Platform: macOS
Application: Arc Browser
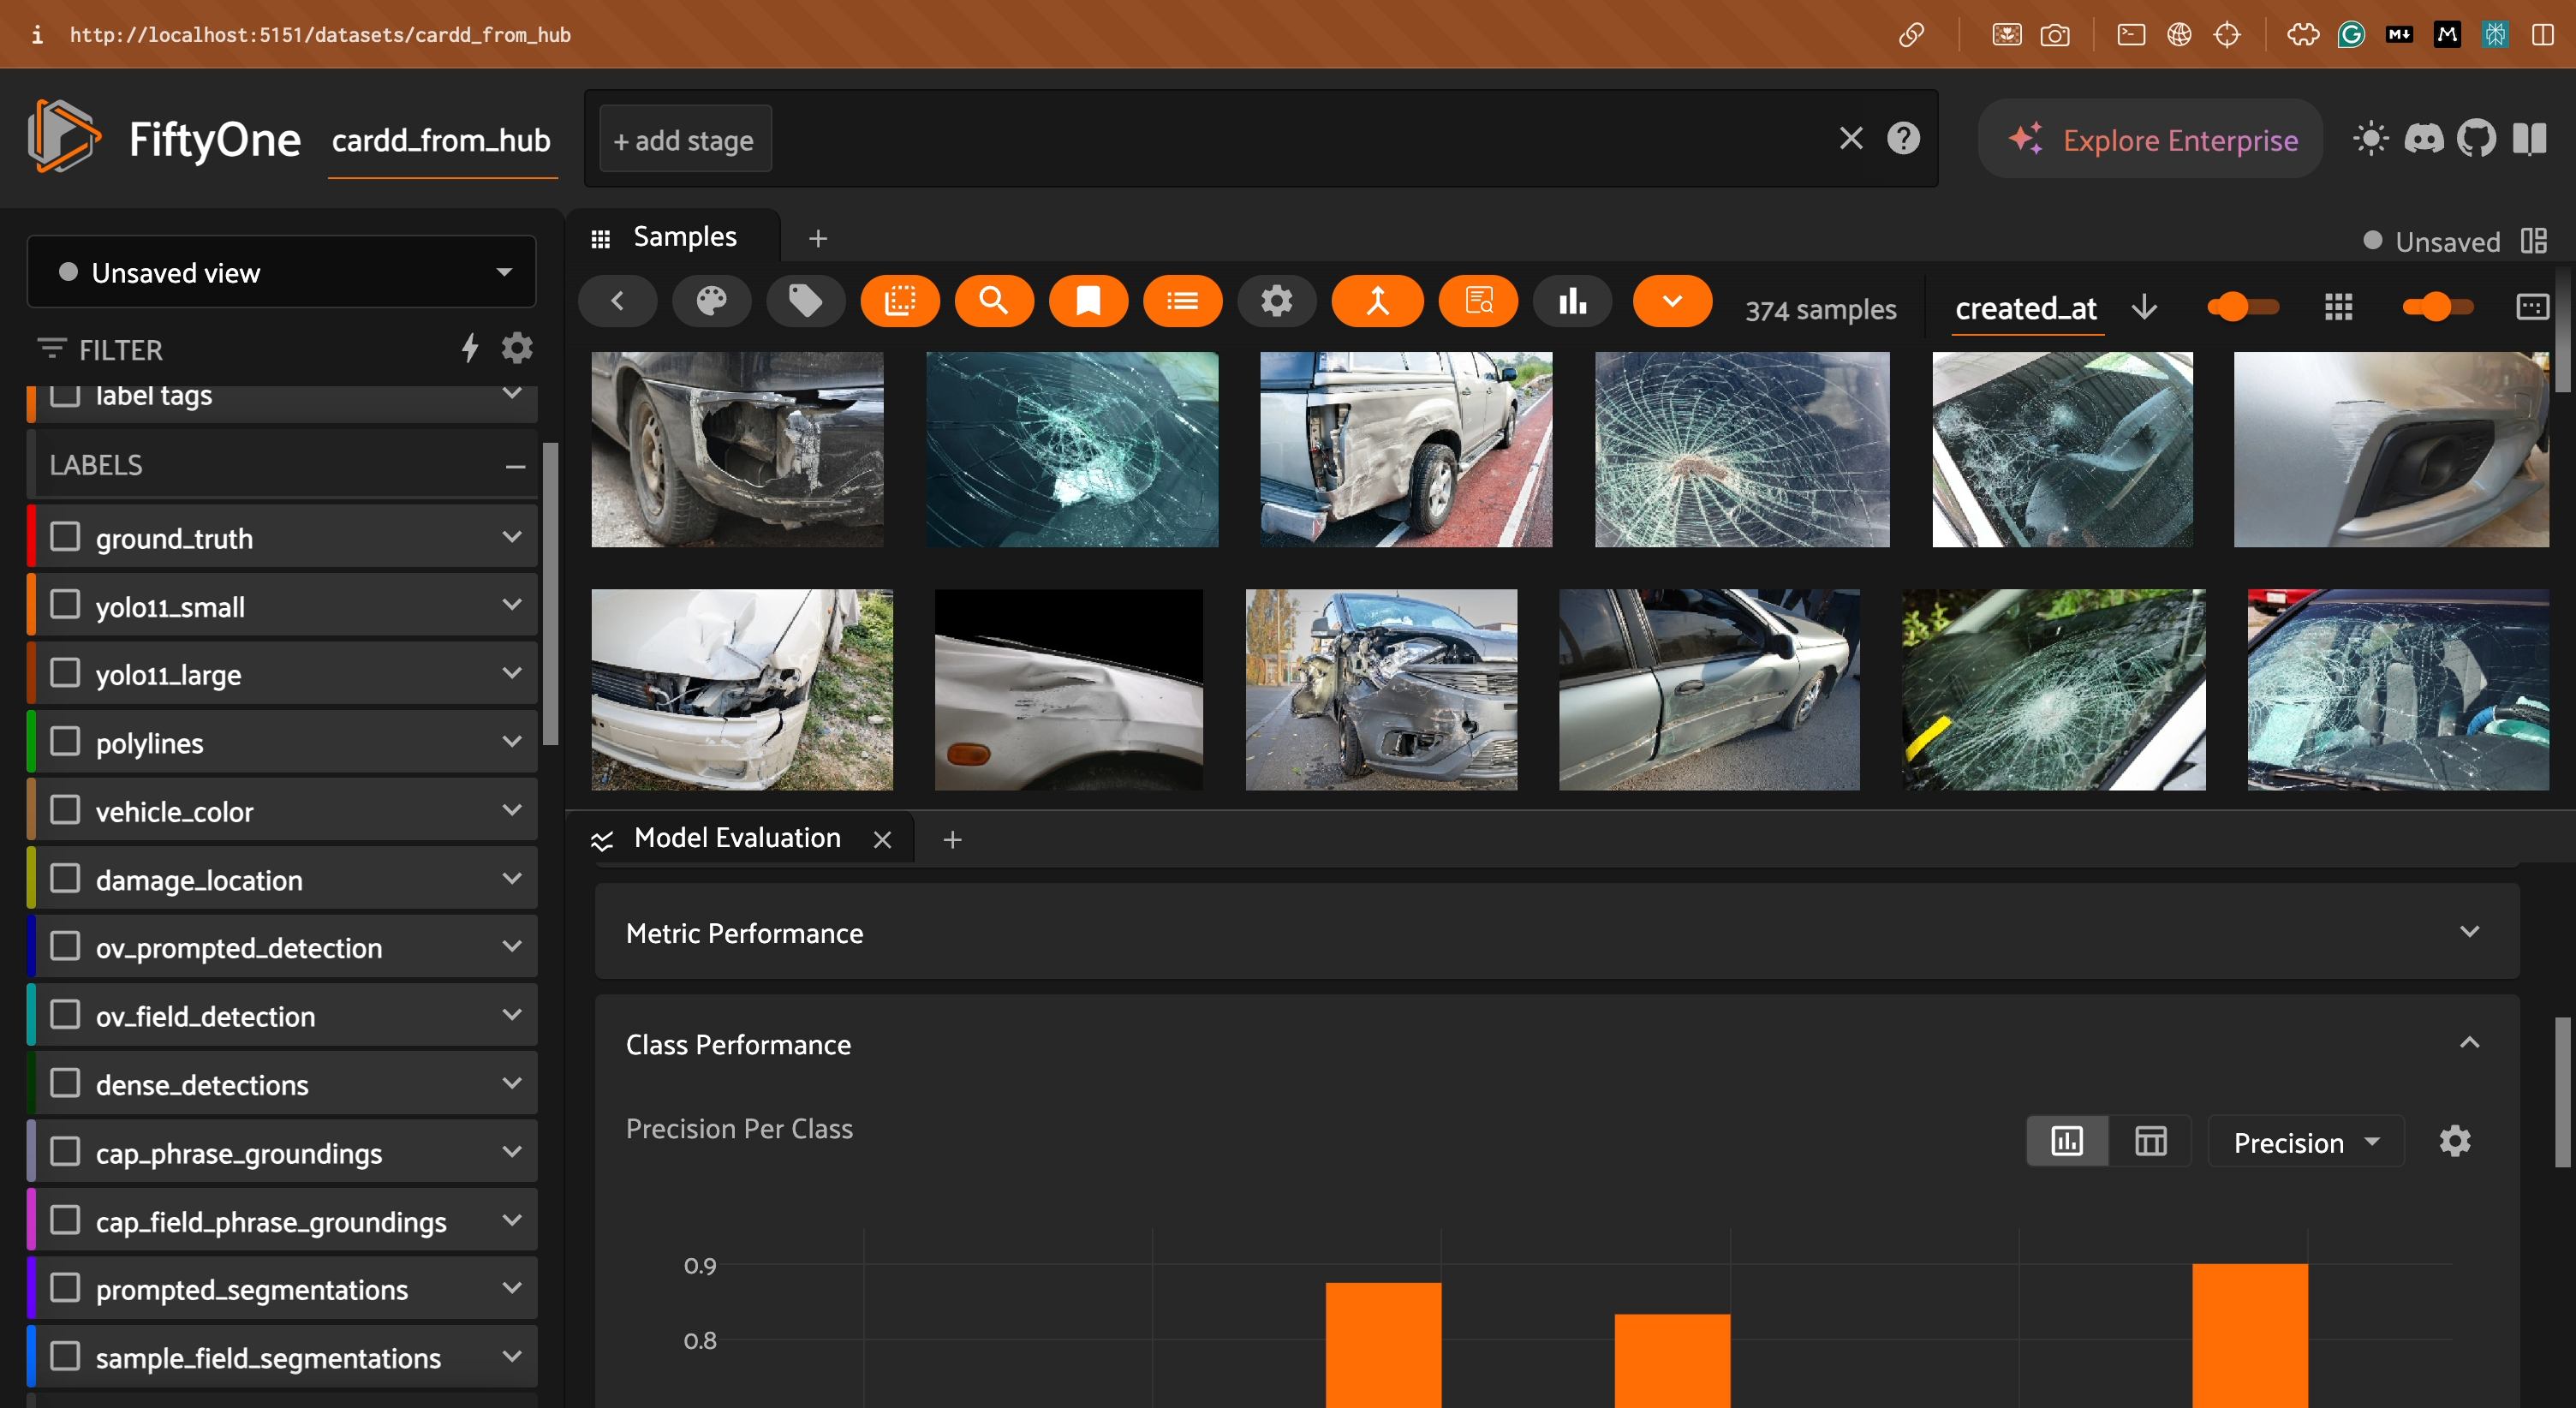
task_description: Switch to table view for per class performance
action_type: click
element_info: Icon
steps_since_start: 1